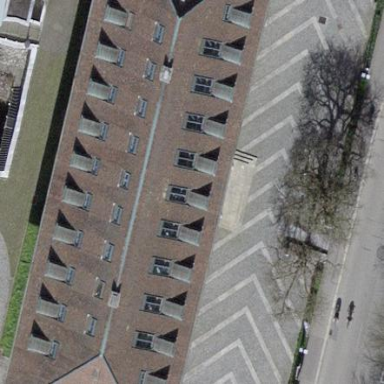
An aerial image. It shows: Office building.